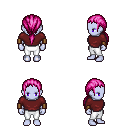
a pixel art fantasy rpg character, female body template, dark elf, purple skin, maroon long-sleeve shirt, white pants, pink ponytail hairstyle, leather bracers, four views (front, back, left, right), 2x2 character sprite sheet, small pixel art, hard edges, no anti-aliasing